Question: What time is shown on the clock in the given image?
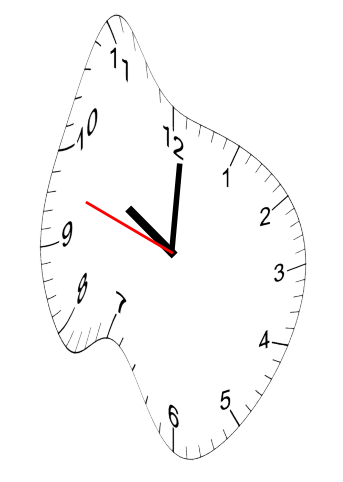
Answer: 10:00:48